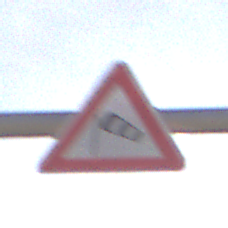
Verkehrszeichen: SeitenwindVonLinks
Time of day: MorningAfternoon
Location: Outdoor (Nature)
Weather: PartlyCloudy
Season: NotSpecified
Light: Natural